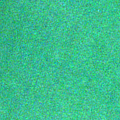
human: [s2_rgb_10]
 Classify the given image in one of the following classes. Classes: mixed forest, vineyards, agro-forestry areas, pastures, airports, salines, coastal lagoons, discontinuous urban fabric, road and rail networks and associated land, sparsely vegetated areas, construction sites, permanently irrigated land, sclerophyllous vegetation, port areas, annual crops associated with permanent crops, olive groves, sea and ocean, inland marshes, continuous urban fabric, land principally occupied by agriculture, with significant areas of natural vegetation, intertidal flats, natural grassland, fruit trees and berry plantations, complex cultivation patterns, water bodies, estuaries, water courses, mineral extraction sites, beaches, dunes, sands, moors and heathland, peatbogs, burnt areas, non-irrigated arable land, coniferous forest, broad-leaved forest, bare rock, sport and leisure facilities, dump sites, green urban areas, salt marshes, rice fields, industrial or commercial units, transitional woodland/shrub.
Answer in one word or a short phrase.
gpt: sea and ocean